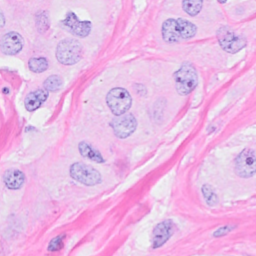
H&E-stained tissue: Breast